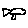
Label: fish